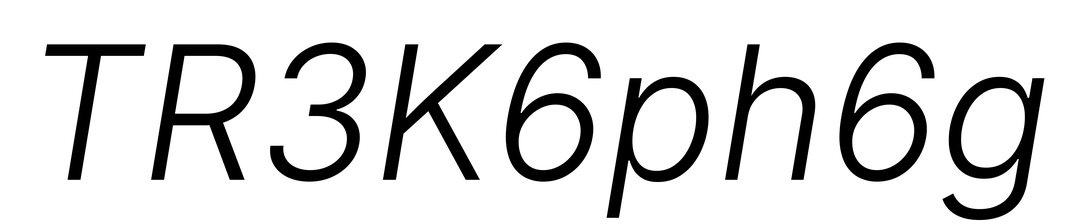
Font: Inter-Italic_Light_Italic